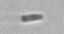
Label: Bacillariophyceae